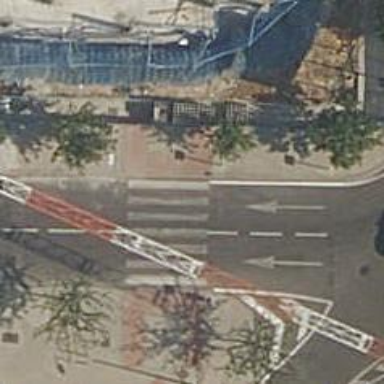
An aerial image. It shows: Uncontrolled crossing on the road.